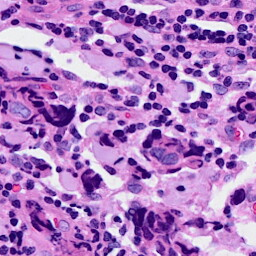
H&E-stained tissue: Breast